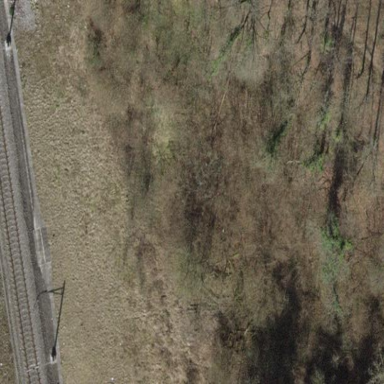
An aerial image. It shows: Beautiful meadow.